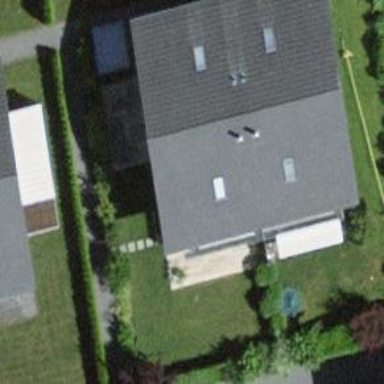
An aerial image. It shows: House with gabled roof. The roof extends across the building.